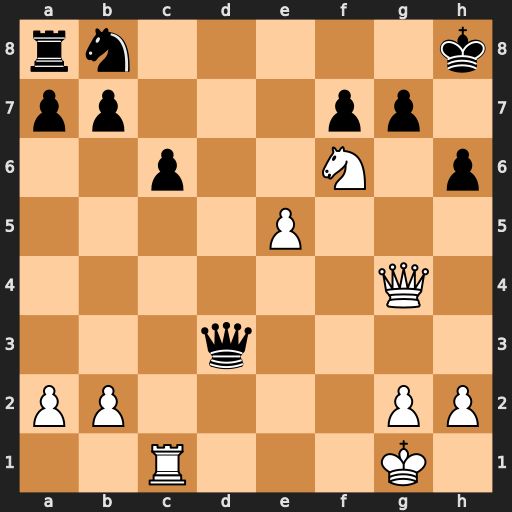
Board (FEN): rn5k/pp3pp1/2p2N1p/4P3/6Q1/3q4/PP4PP/2R3K1
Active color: w
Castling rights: -
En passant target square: -
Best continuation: Qc8+ Qd8 Qxd8#